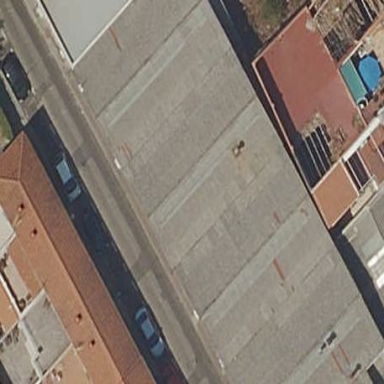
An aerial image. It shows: Group of garages.